Field crop: maize
Growth stage: 2
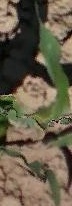
Species: maize